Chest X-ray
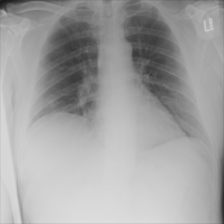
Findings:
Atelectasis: negative
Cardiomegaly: negative
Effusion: negative
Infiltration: negative
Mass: negative
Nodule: negative
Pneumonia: negative
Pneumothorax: negative
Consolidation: negative
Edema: negative
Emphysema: negative
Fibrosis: negative
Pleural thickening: negative
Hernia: negative